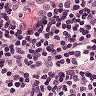
Metastatic tissue present: no